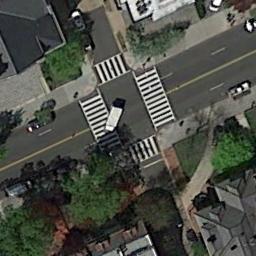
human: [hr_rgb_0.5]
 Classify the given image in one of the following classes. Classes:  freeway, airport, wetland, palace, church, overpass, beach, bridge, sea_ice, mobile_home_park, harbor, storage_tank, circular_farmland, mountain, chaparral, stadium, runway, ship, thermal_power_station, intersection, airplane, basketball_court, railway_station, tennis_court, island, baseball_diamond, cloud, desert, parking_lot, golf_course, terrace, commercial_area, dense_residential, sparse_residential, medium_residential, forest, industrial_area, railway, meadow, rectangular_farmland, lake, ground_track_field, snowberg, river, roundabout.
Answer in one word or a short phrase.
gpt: intersection